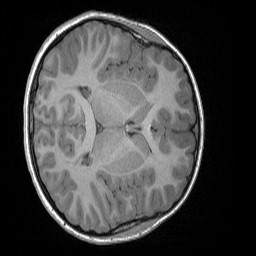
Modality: T1w
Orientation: axial
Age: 8
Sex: female
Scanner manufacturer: siemens
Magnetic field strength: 3 T
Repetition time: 1.65 s
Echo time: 0.00203 s